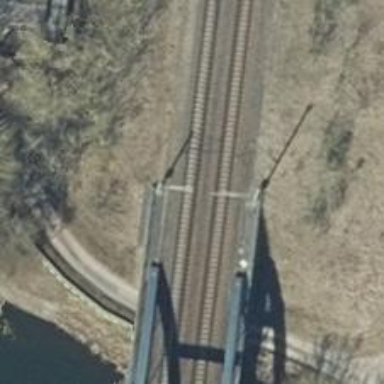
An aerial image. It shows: Railway bridge with electrified contact lines.